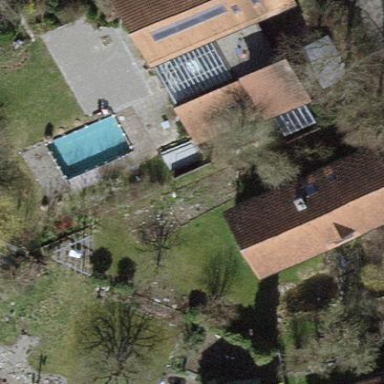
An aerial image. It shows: Building with tile roof.